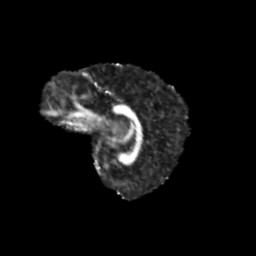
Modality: FA
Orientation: sagittal
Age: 12
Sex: female
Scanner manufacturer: siemens
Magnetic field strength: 3 T
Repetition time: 3.8 s
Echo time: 0.07 s